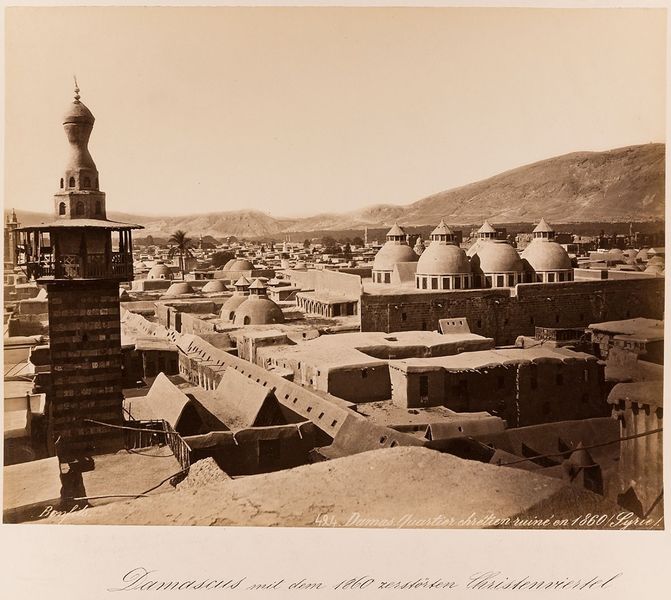
Titel: 424. Damas. Quartier chrétien ruiné en 1860/ Syrie
Künstler: Félix Bonfils
Standort: Hamburg
Institution: Museum für Kunst und Gewerbe Hamburg
Schlagwörter: dach, kuppel, foto, fotografie, photographie, photo, karton, albumin, lichtbild, reisefotografie, historische, schwarzweißpositivverfahren, silbersalzverfahren, schwarzweißfotografie, gebäude, örtlichkeit, straße, stätte, reisephotographie, albuminpapier